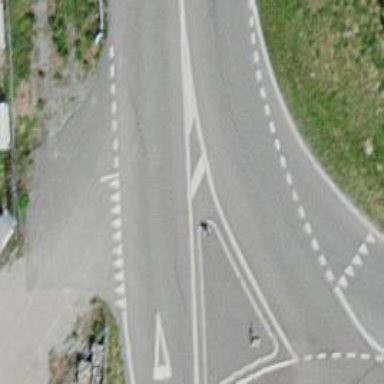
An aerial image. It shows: Tertiary road.